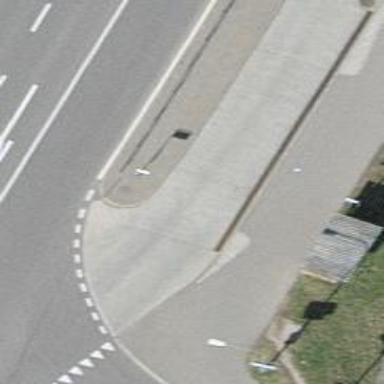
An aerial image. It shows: Platform for public transport. The platform is located by the road.